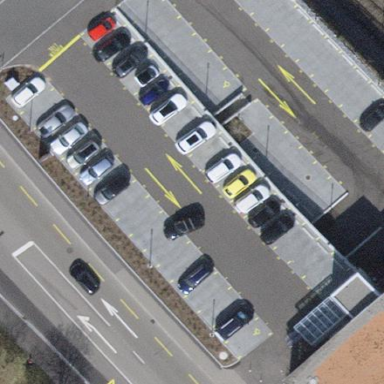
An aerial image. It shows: Parking area.